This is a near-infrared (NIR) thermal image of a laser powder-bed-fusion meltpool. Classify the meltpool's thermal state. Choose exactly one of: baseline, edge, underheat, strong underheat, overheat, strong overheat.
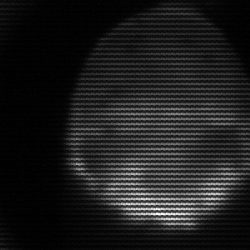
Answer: edge